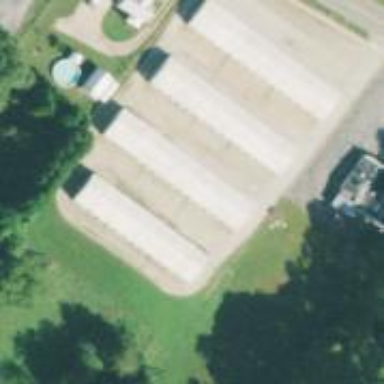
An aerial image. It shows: Commercial area with storage rental shop.